Current action and preconditions to check: path_clear

Your task: For each precondition in the list above, predict whether it will hold at this action.

Consider the current scene as observed from the mobile robot's camera, and analyze the predicted future states of all dynamic agents (e.g., people, animals, vehicles, or any moving entities) within the NEXT SECOND.

IMPORTANT: Only answer "very likely" if you are absolutely certain—based on strong, clear evidence—that a dynamic agent will violate the precondition in the predicted future state. Do NOT answer "very likely" for unlikely, ambiguous, or low-probability risks.

Ask yourself for each precondition: Is there a high probability, with clear and convincing evidence, that the predicted future states of any dynamic agent will interfere with the predicted future state of the currently executing action within the NEXT SECOND, causing that precondition to fail?

Assess the risk level based on these predictions. Use "likely" or "very likely" if motions create a clear risk of interference.

Use "neutral" or "improbable" if agents are nearby but their predicted paths are clearly diverging or non-conflicting.

Failure Risk Categories: "very improbable", "improbable", "neutral", "likely", "very likely"

Answer Format: Output ONLY the probability_of_failure value from these categories: "very improbable", "improbable", "neutral", "likely", "very likely"

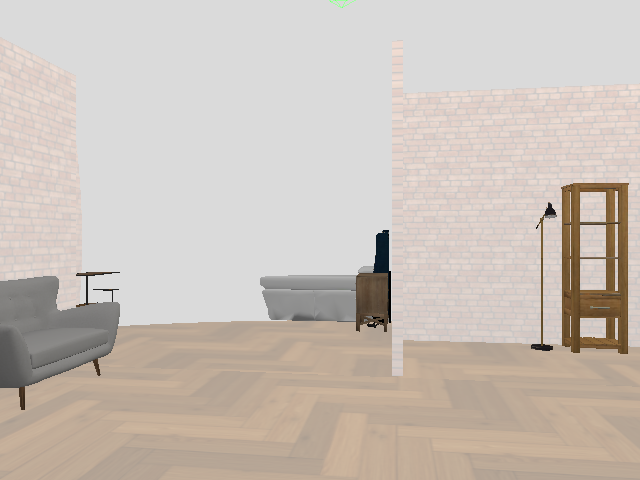

Answer: very improbable